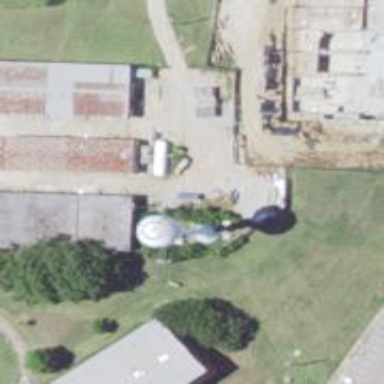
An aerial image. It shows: Water tower that is man-made.